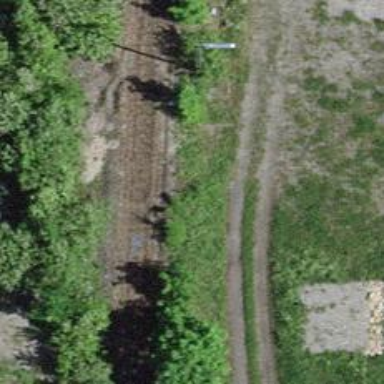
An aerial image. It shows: Abandoned railway.